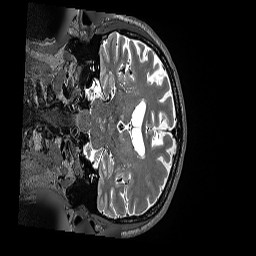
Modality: T2w
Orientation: coronal
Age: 76
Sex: female